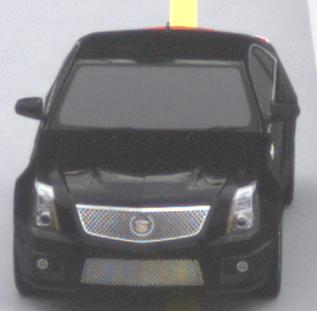
Make: Cadillac
Model: CTS-V
Detailed model: CTS-V (II) Limousine
Model produced from: 2008/11
Model produced until: 2010/12
Doors: 4
Color: black
Road condition: dry road
Daytime: morning or afternoon
Contrast: low contrast